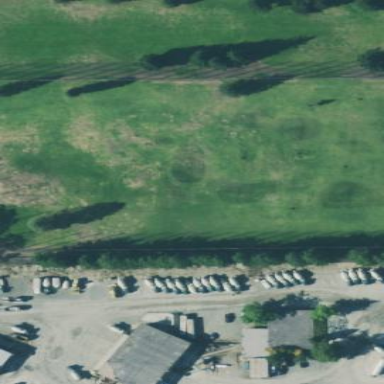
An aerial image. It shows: Grassy area designated as driving range for golf.